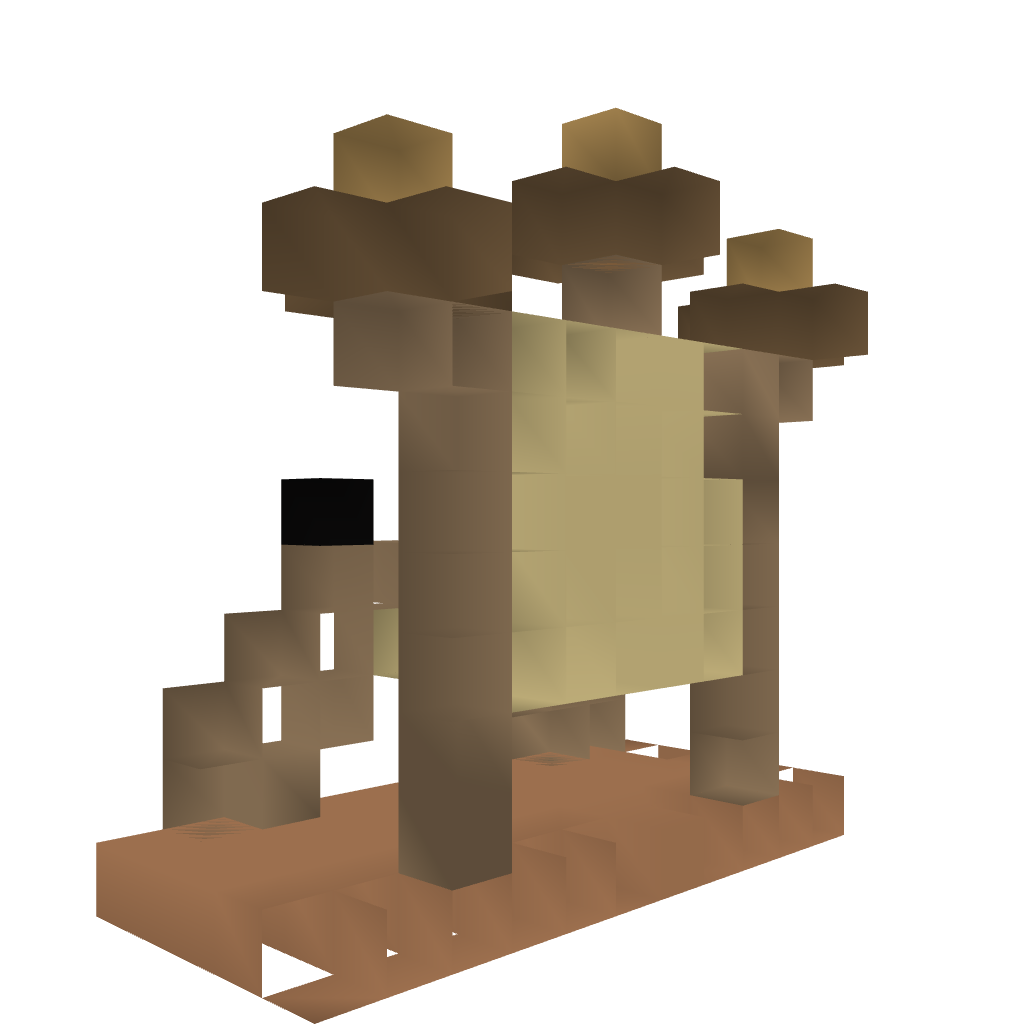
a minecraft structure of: Map Array with Cartographic Viewing Deck